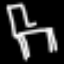
Label: chair